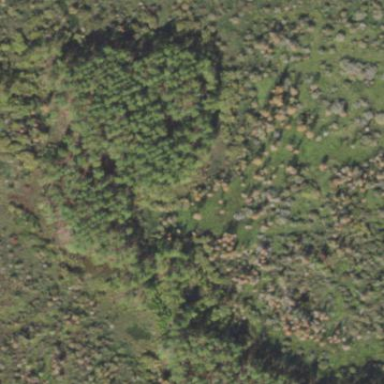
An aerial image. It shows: Forest area dominated by needle-leaved trees.